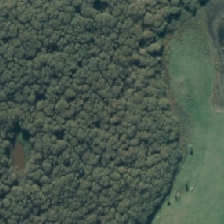
Land cover: deciduous_hardwood